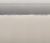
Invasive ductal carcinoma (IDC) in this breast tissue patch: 0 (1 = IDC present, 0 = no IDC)